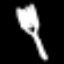
Label: fork